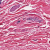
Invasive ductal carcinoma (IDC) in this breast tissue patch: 0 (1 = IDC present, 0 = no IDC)